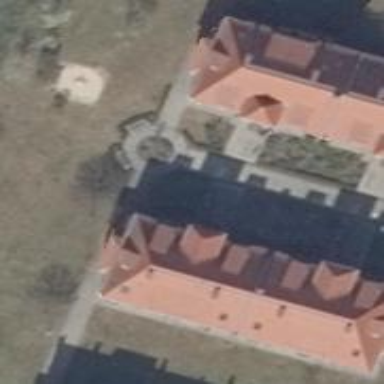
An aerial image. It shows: Gabled roof on residential building.